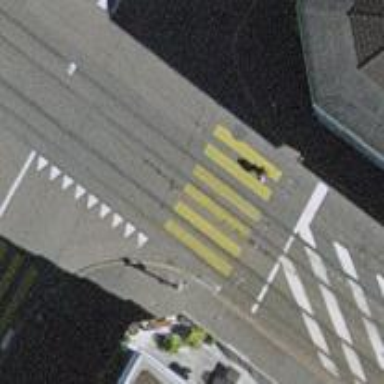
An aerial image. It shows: Crossing for trams on the railway.